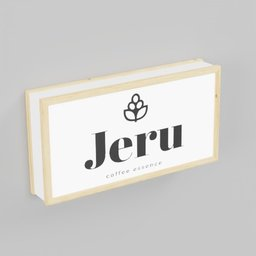
Label: decoration